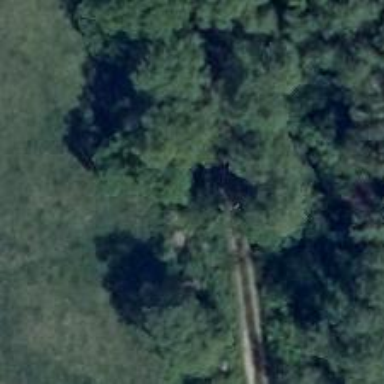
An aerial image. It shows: Hunting stand.